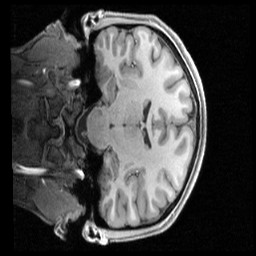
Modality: T1w
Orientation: coronal
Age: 18
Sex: female
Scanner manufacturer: siemens
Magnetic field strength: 3 T
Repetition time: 2.4 s
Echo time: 0.00231 s